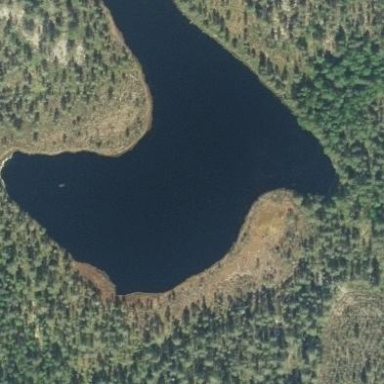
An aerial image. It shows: Lake with natural water.